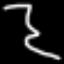
Label: squiggle